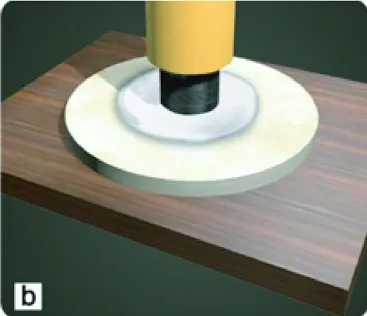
Punching of sclera patch (4.54.5 mm) using a skin bopsy punch.
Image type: radiology (x_ray)